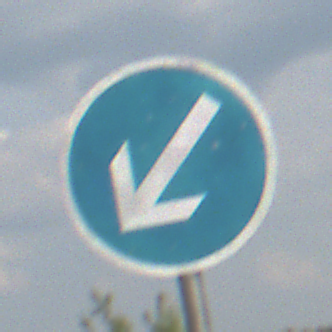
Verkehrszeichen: VorgeschriebeneVorbeifahrtLinks
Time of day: MorningAfternoon
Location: Outdoor (Nature)
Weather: PartlyCloudy
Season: NotSpecified
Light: Natural